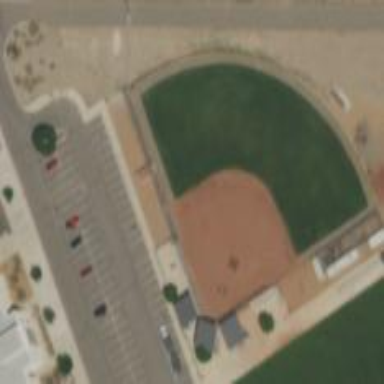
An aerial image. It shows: Baseball pitch for leisure and sports activities.